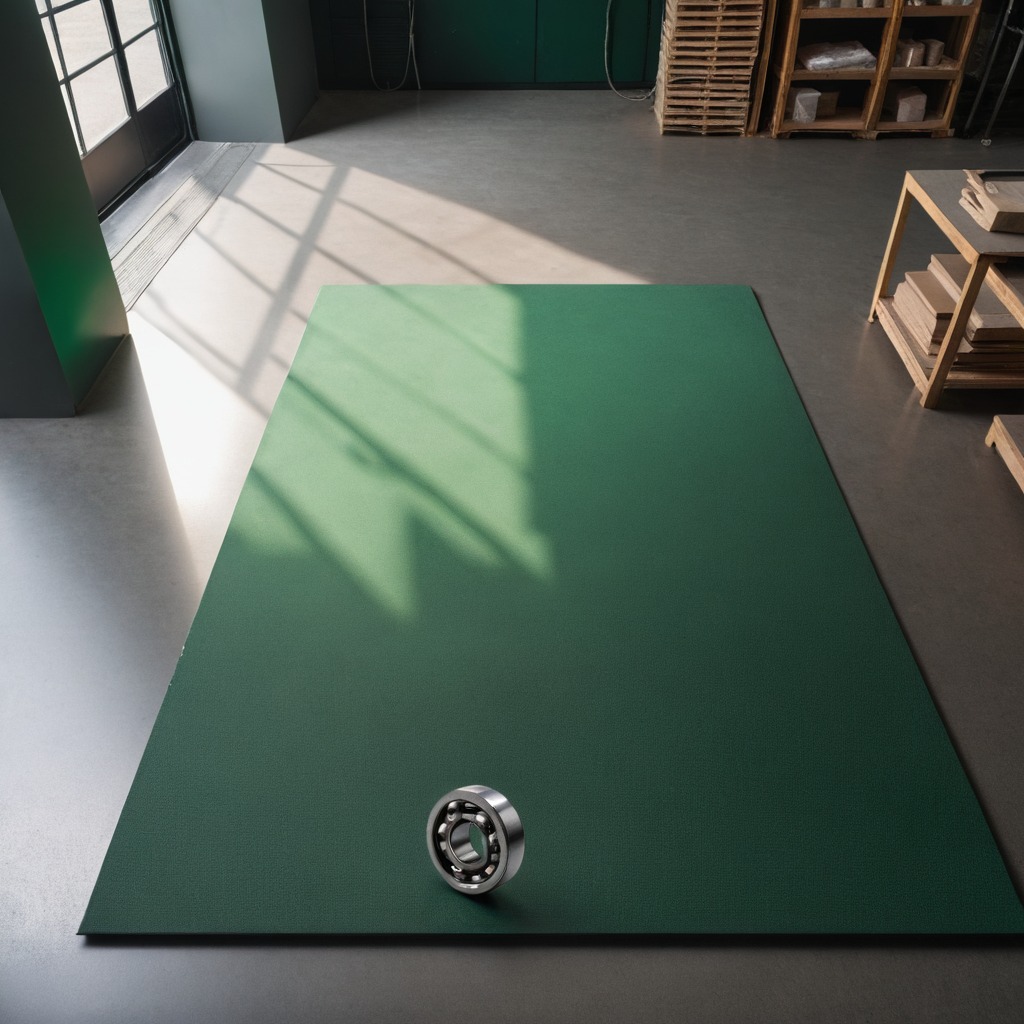
A metal ball bearing lying on the clean granite tabletop